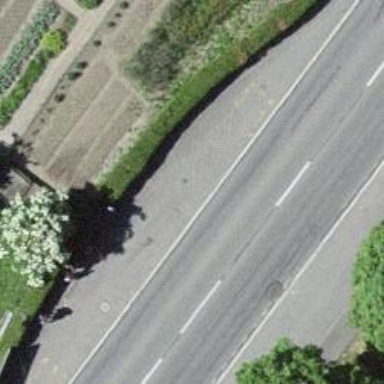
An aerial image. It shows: Hedge acting as barrier.